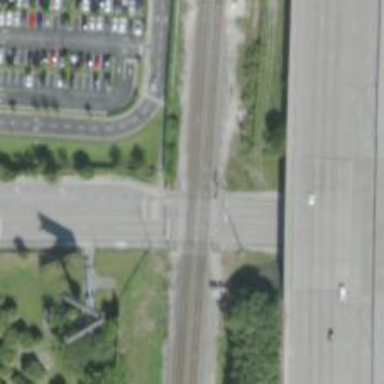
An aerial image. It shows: Crossing for the railway.